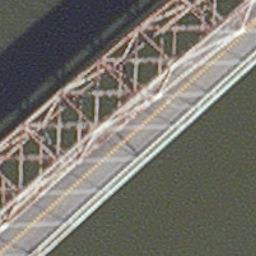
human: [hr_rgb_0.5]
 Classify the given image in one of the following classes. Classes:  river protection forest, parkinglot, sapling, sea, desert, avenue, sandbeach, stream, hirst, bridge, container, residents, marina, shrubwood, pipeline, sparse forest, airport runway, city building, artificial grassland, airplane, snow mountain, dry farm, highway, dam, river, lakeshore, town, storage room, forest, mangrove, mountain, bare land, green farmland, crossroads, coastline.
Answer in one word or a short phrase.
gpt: bridge